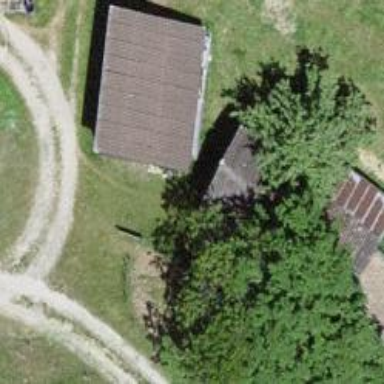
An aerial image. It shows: Garage.